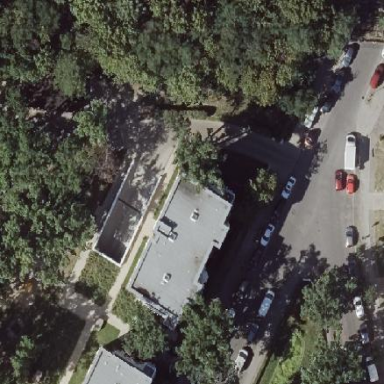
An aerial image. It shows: Apartment building with flat roof.